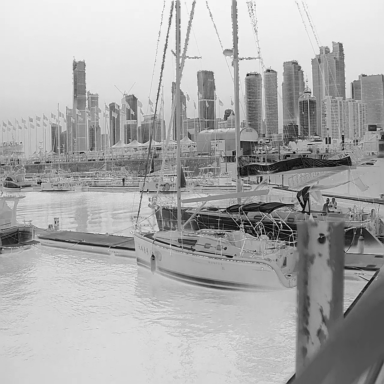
There are two canoes in the infrared image.